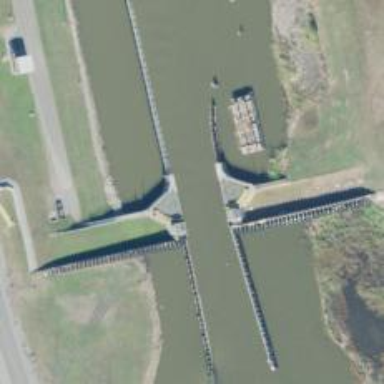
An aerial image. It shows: Lock gate on waterway.